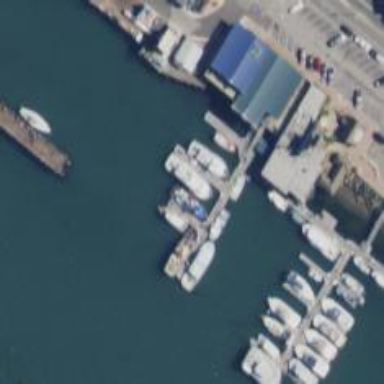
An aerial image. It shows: Man-made pier.